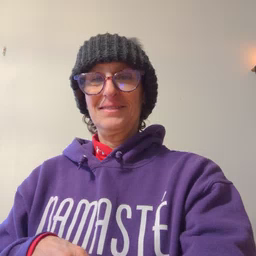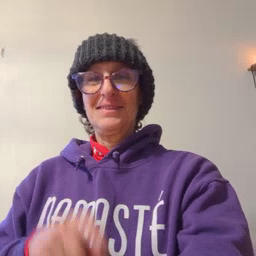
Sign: haveto